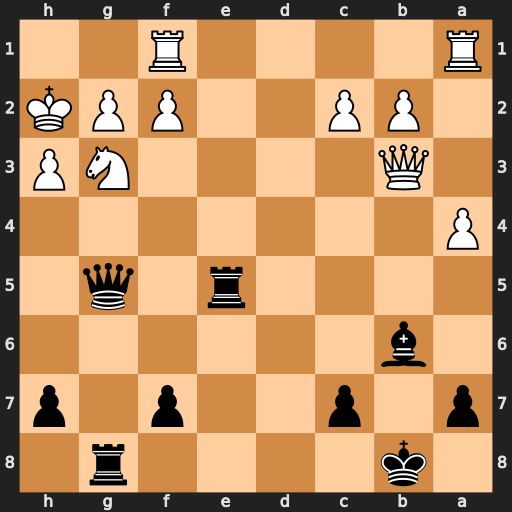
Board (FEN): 1k4r1/p1p2p1p/1b6/4r1q1/P7/1Q4NP/1PP2PPK/R4R2
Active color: b
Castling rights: -
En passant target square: -
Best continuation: Re3 Qxf7 Rxg3 Qxg8+ Qxg8